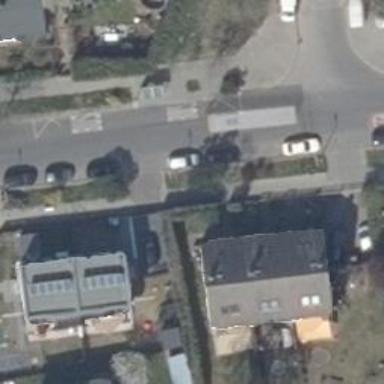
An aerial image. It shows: Public transport stop position.